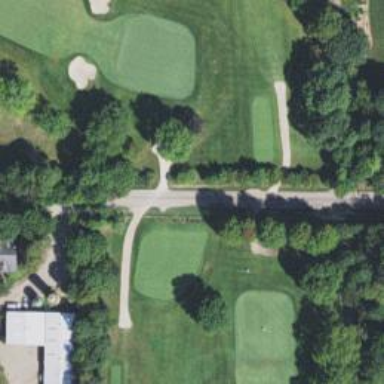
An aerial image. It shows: Service road designated as golf cart path.